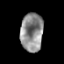
Tissue: prostate
Cell type: T cells
Senescence score: 0.3369
Nuclear area (px): 850
Mean DAPI intensity: 141.166